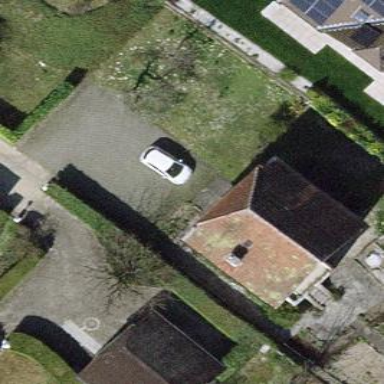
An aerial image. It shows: Simple and straightforward house.